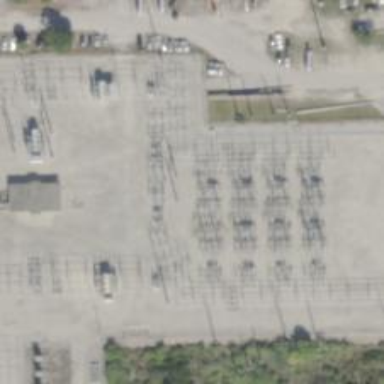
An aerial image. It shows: Switch for power supply.